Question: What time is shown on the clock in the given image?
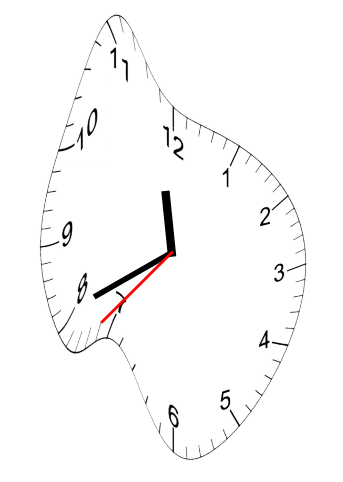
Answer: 11:40:37